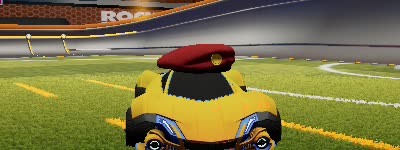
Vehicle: werewolf